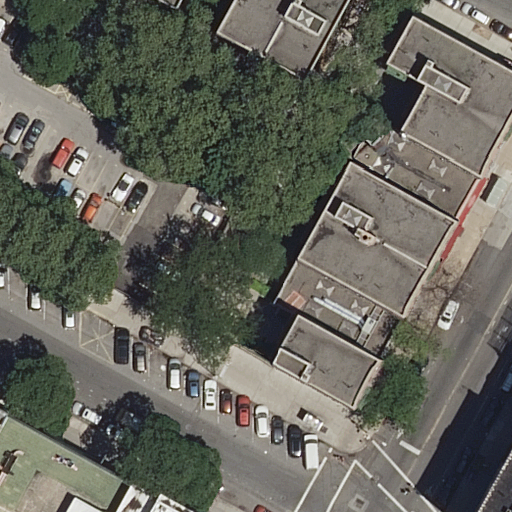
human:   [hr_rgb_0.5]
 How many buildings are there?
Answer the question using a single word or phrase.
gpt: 14

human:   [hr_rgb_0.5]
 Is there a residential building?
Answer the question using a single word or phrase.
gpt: yes

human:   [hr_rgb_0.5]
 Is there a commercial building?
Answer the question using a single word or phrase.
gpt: no

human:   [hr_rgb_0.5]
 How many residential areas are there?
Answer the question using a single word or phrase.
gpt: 1

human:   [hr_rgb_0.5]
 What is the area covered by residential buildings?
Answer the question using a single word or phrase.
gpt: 2540m2

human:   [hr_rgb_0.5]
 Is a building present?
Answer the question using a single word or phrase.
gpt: yes

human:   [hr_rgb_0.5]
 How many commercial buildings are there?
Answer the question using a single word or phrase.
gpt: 0

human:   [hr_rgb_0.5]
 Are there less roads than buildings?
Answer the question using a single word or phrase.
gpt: yes

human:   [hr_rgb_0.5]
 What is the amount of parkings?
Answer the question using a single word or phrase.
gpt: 1

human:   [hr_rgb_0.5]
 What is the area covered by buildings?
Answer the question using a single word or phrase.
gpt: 2540m2

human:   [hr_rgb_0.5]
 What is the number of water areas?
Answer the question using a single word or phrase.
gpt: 0

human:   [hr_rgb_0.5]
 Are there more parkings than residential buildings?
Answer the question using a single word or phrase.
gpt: no

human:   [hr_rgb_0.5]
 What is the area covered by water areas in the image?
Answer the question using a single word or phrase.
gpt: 0m2

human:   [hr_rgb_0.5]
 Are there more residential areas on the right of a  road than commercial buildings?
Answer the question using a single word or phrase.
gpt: yes

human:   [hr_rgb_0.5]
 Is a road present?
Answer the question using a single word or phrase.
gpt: yes

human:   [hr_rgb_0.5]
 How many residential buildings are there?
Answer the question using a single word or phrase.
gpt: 14

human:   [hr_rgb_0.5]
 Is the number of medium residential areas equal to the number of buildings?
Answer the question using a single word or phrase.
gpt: no

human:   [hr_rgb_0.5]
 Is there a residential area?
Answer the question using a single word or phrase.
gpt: yes

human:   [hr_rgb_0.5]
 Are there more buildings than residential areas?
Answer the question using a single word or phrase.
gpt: yes

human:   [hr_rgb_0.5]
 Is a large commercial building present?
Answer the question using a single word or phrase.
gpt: no

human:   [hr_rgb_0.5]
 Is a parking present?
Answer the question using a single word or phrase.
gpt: yes

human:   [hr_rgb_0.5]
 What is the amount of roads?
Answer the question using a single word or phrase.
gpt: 4

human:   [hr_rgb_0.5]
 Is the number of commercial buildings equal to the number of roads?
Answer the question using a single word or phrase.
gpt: no

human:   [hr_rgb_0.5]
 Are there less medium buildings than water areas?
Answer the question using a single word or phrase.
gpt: no

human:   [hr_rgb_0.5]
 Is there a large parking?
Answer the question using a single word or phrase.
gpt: yes

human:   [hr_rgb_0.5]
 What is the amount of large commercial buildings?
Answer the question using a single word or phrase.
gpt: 0

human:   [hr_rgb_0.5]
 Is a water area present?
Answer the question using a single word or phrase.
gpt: no

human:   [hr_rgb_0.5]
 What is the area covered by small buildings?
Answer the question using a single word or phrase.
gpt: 162m2

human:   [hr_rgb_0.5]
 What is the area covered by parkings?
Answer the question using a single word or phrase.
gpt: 1651m2

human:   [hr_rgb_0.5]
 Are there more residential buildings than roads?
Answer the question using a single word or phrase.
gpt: yes

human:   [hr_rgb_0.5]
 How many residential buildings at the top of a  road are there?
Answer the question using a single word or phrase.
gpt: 10

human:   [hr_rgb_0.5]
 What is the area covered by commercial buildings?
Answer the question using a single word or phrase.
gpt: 0m2

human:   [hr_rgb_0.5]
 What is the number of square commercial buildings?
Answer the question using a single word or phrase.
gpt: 0

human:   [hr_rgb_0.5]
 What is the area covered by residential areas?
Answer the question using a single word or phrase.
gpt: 211m2

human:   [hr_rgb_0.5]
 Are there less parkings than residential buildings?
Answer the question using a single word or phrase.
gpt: yes

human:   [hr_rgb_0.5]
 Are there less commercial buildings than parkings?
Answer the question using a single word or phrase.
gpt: yes

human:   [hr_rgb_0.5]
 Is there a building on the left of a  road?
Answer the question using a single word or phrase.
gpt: yes

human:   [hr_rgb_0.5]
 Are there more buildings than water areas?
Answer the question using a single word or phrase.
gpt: yes

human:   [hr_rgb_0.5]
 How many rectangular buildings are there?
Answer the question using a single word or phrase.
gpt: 13

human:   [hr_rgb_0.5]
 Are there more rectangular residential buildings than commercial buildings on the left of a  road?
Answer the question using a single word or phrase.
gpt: yes

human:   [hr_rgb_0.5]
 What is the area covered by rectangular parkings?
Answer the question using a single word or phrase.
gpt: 1651m2

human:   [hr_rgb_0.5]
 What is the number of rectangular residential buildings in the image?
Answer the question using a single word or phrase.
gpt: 13

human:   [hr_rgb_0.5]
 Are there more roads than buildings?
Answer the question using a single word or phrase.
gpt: no

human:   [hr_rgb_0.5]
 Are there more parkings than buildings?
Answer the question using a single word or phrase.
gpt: no

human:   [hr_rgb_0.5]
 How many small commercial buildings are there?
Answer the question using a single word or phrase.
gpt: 0

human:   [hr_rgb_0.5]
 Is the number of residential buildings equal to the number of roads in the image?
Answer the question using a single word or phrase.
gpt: no

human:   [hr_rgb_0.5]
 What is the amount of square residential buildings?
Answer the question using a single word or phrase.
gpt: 0

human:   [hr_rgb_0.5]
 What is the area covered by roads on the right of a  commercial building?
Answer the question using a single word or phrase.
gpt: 0m2

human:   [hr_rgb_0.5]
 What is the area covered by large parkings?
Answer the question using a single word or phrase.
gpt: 1651m2

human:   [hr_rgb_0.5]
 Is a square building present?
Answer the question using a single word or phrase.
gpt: no

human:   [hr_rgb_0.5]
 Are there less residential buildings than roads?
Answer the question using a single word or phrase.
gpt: no

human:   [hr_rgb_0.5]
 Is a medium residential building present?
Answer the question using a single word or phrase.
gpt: yes

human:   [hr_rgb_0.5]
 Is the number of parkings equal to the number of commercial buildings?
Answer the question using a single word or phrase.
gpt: no

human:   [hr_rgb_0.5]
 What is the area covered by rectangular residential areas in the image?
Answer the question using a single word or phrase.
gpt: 211m2

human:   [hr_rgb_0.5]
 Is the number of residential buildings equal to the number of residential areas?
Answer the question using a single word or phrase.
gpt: no

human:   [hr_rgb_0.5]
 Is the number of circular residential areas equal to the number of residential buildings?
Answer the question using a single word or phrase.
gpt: no

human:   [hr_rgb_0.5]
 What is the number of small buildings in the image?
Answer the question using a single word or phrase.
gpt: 4

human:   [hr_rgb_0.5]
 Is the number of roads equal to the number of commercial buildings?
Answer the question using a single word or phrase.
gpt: no

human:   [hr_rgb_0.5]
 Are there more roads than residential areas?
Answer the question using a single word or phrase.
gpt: yes

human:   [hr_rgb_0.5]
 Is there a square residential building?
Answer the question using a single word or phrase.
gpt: no

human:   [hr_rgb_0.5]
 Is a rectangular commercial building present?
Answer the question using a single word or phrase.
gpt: no

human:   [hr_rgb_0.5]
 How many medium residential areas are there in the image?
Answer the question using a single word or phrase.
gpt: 1

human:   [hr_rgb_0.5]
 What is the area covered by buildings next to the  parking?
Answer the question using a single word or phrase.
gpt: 2540m2

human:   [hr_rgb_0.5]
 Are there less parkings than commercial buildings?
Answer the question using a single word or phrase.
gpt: no